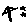
Label: star